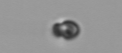
Label: Heterocapsa_rotundata